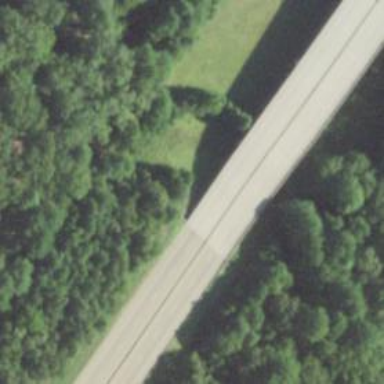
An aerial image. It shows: Beam bridge on trunk expressway.